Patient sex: M
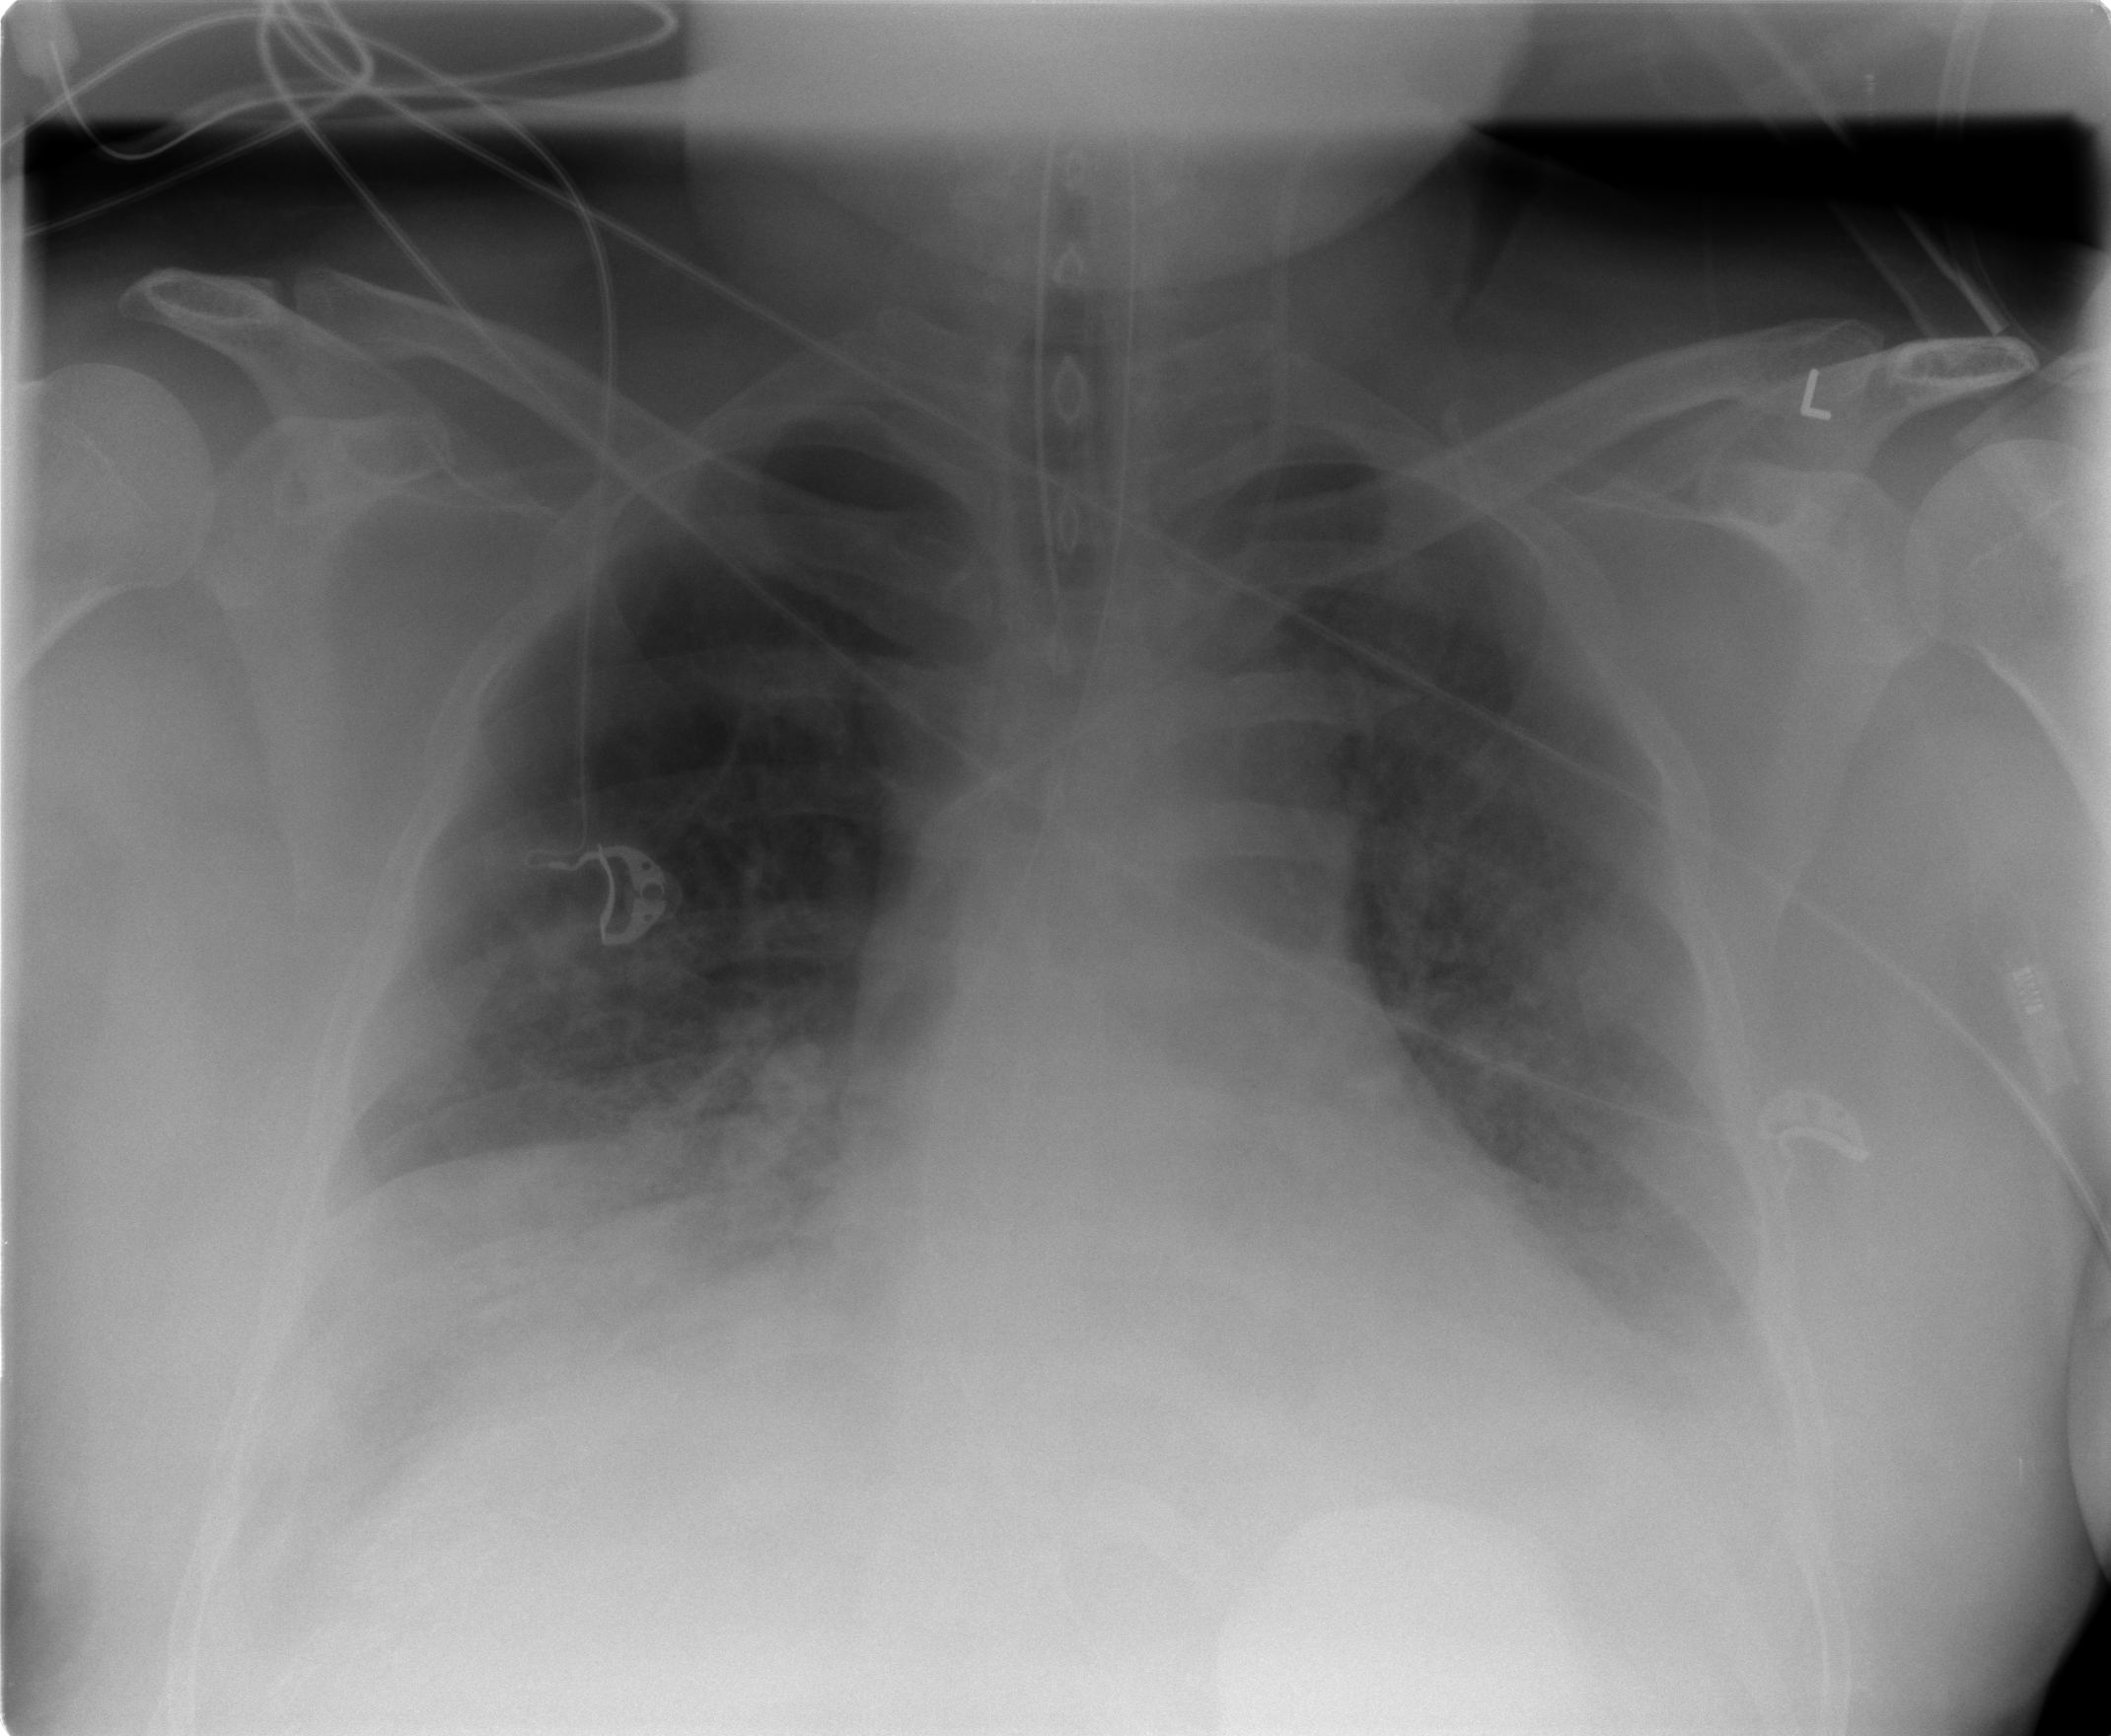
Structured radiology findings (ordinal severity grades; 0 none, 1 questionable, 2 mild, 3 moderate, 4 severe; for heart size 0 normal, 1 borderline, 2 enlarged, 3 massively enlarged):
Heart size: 2
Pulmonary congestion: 2
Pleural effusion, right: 2
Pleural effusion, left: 2
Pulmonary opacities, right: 2
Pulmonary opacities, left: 2
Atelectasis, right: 2
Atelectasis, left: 2